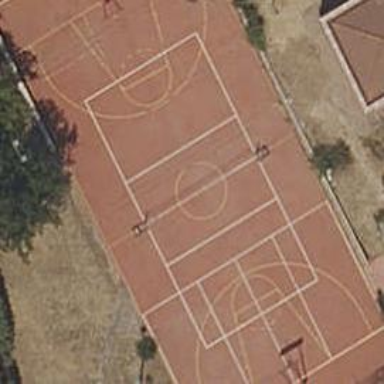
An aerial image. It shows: Multi-sport pitch for leisure and various sports activities.